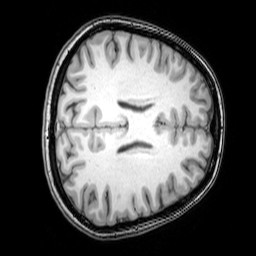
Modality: T1w
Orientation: axial
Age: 24
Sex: female
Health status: healthy
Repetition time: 0.081 s
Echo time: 0.037 s